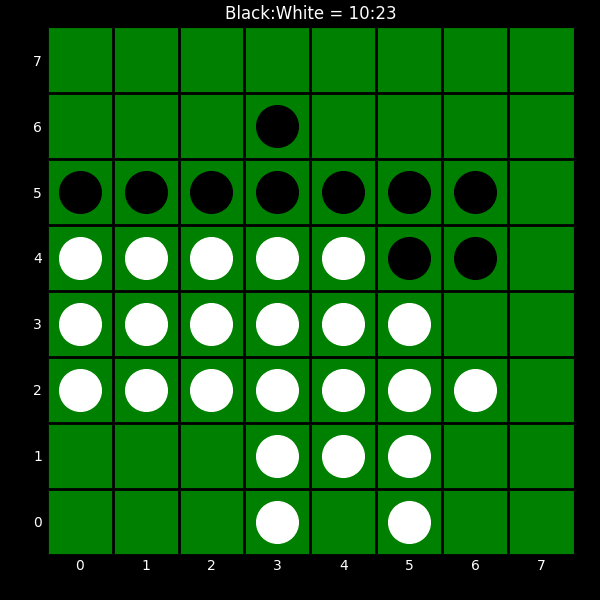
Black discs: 10
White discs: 23